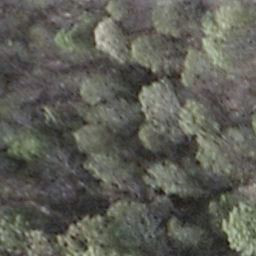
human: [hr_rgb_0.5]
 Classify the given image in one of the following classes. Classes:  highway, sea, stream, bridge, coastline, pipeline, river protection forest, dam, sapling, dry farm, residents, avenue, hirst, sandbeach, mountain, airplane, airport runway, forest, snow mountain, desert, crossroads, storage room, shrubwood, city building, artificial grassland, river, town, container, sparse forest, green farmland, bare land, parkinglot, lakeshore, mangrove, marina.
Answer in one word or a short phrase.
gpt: shrubwood